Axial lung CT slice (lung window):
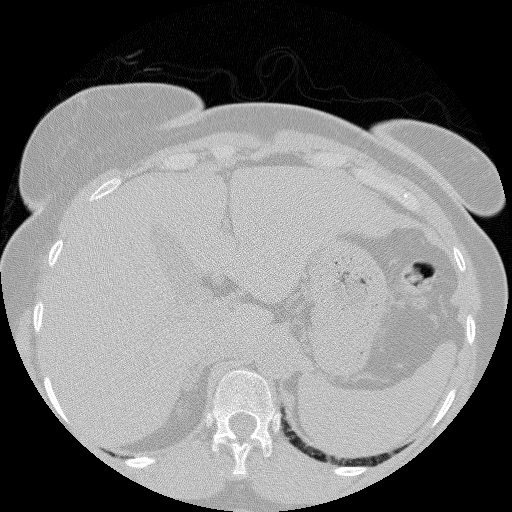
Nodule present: no